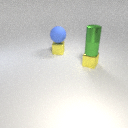
large blue rubber sphere above small yellow metal cube